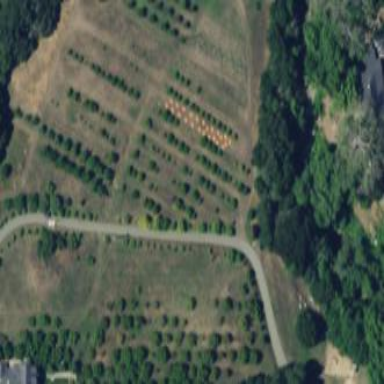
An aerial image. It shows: Orchard.